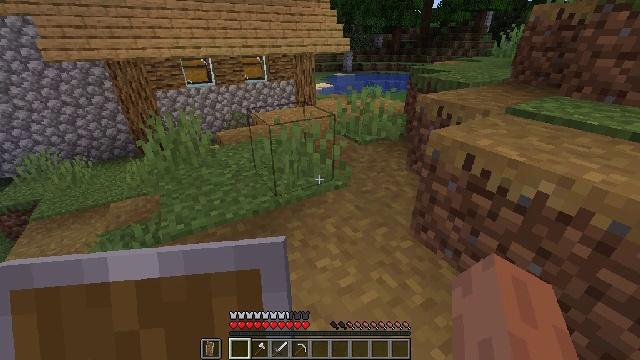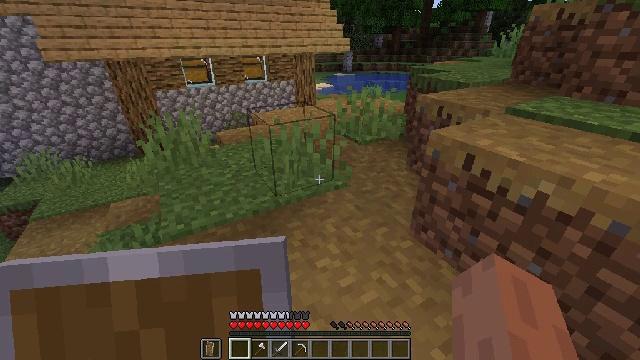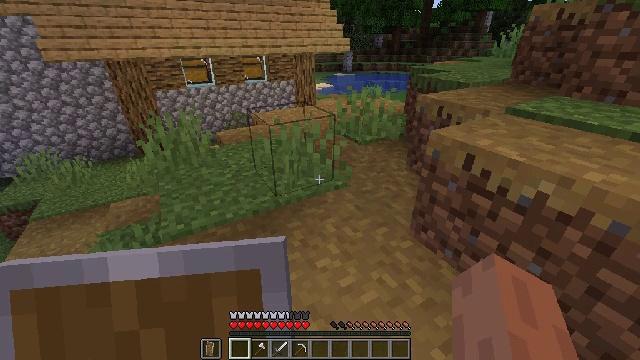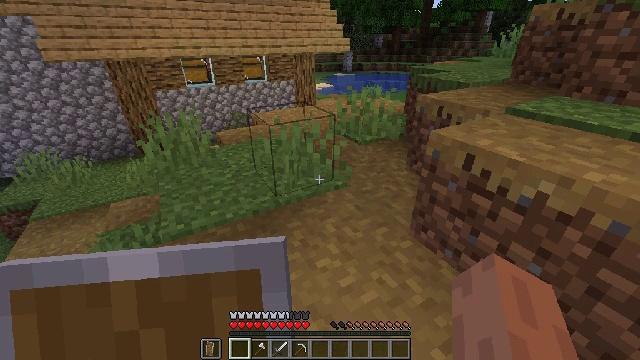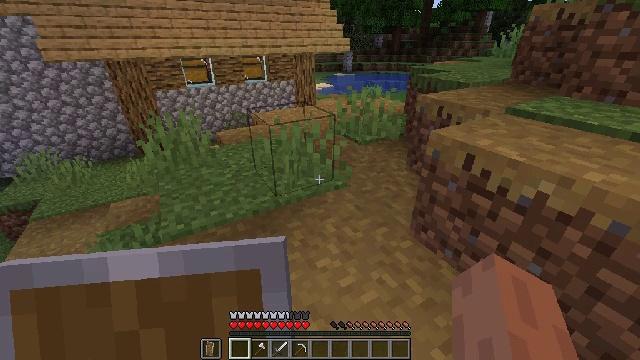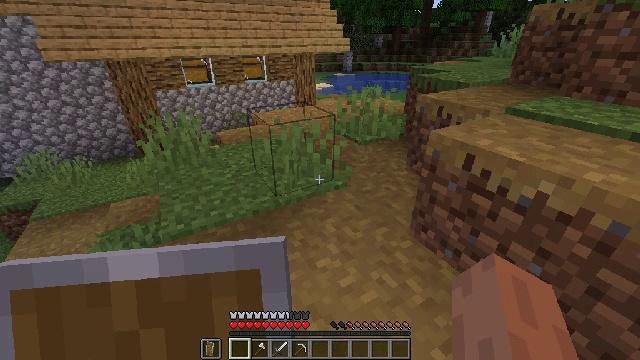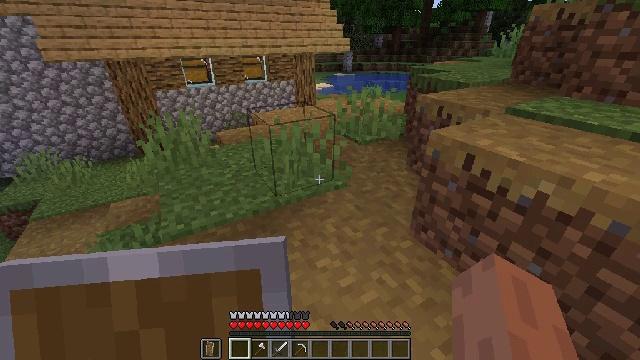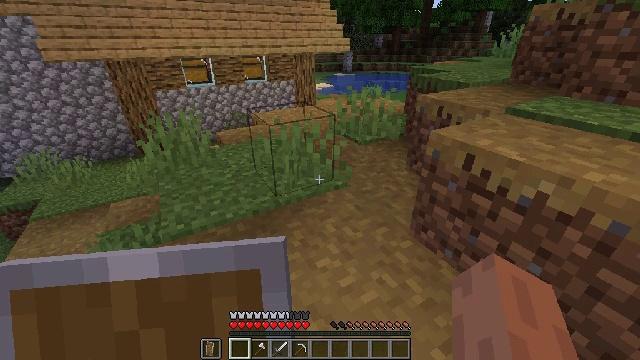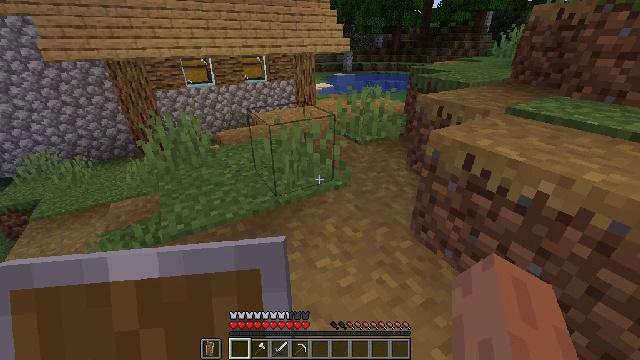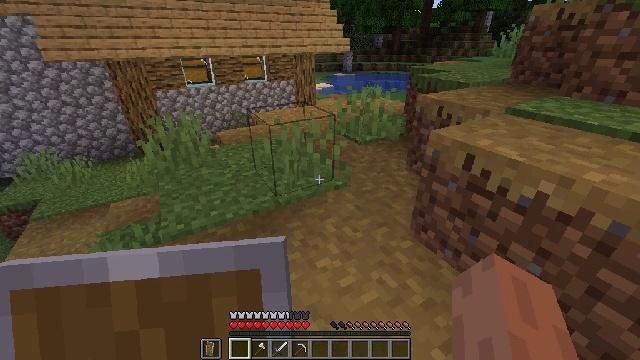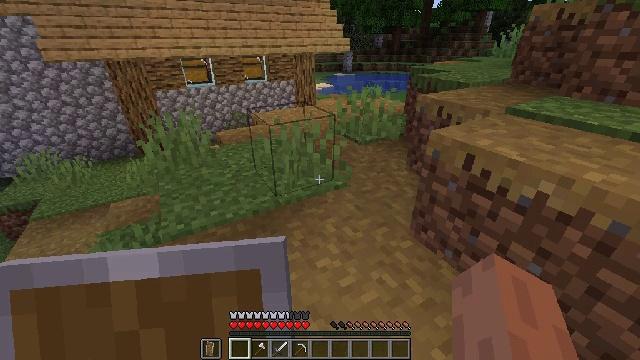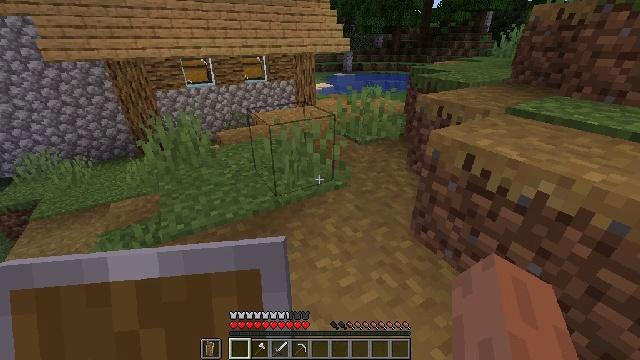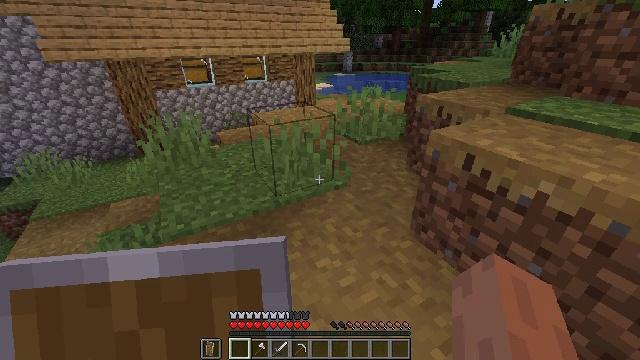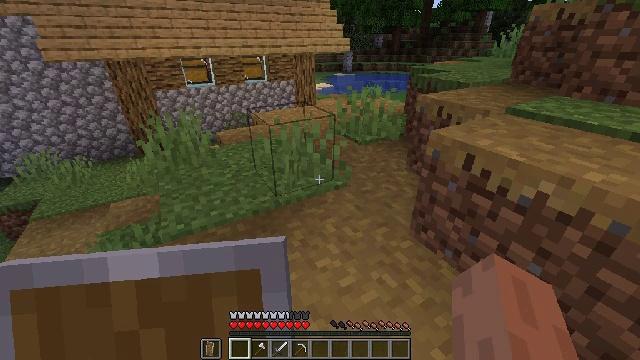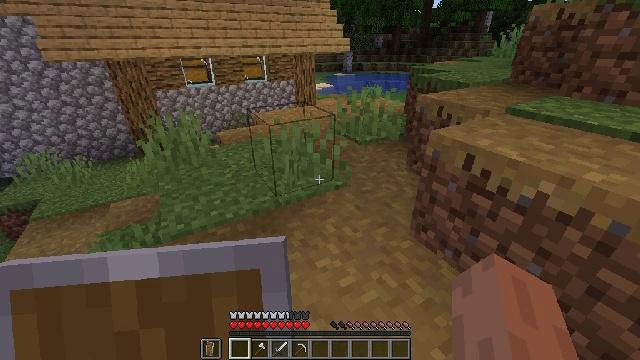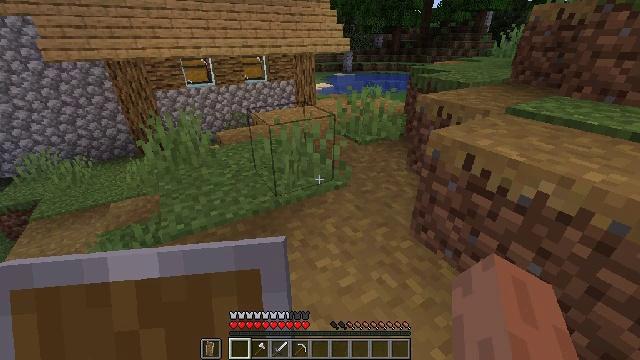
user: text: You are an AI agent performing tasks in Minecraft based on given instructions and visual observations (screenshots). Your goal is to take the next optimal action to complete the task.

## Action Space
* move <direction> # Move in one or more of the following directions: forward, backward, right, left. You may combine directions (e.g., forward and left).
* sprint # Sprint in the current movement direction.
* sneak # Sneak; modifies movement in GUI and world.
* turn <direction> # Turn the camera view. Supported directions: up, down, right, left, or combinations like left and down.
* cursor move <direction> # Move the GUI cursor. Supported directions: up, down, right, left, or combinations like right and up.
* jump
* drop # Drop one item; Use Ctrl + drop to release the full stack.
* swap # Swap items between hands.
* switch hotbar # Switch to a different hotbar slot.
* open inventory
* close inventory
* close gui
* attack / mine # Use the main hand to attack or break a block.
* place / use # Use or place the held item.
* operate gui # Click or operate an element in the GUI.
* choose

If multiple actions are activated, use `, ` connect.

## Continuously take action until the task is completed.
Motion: motion action
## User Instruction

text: craft item air
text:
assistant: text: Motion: no_op
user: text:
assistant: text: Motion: no_op
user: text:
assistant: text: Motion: no_op
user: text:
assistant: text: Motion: no_op
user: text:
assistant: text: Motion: no_op
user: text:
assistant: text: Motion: no_op
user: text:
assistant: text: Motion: no_op
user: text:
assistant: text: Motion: no_op
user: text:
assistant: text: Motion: no_op
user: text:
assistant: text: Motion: no_op
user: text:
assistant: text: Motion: no_op
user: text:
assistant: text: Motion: no_op
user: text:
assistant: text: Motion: no_op
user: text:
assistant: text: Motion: no_op
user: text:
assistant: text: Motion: no_op
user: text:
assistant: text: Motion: no_op
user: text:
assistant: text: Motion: no_op
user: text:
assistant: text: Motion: no_op
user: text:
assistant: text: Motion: no_op
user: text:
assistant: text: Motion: no_op
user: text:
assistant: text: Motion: no_op
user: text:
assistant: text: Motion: no_op
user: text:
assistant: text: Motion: no_op
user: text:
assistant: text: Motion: no_op
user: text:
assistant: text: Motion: no_op
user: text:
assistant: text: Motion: no_op
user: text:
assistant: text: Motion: no_op
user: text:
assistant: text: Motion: no_op
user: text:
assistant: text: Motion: no_op
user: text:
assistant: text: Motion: no_op